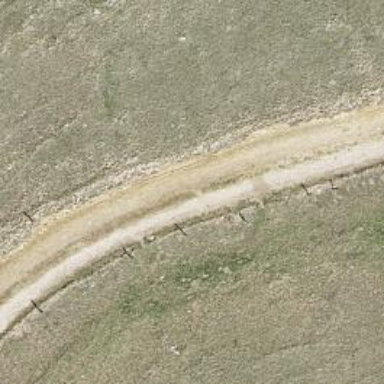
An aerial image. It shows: Track with grade 3 surface.